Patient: sex M, age 54
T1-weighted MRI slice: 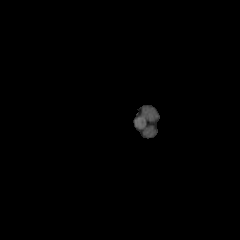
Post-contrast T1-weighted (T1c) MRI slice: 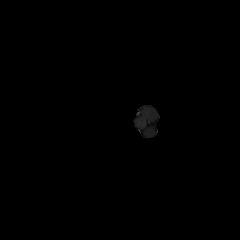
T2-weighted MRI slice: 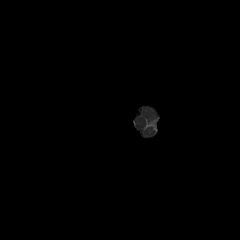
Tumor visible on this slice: no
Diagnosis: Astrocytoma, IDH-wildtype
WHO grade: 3